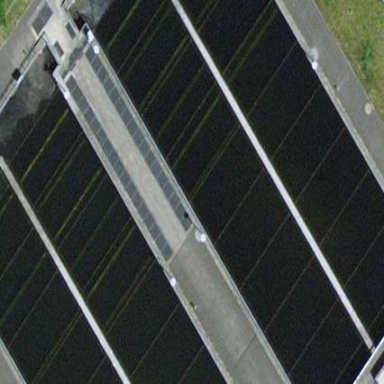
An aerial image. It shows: Image of wastewater.